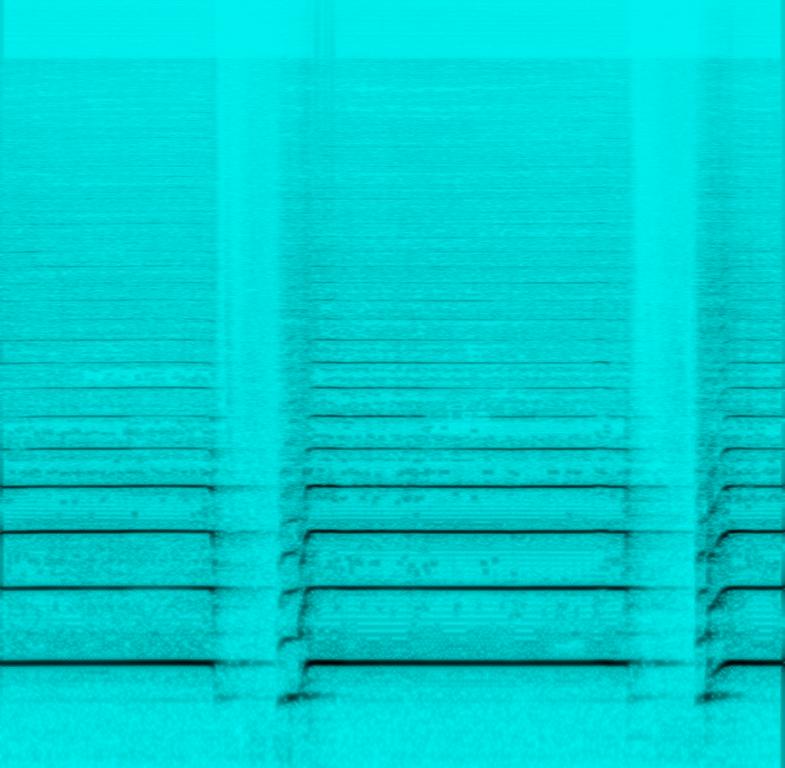
This song features the shofar being played. The shofar is blown and the pitch quickly changes from low to high while being blown. This is a religious instrument. There are no other instruments in this song. There are no voices in this song. This song can be played in a movie scene as a battle call.